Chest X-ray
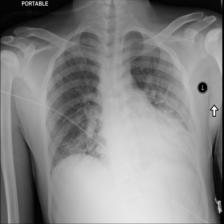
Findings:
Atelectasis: negative
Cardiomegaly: negative
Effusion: negative
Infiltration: negative
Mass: negative
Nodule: negative
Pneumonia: negative
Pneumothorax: negative
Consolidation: negative
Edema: negative
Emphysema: negative
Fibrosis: negative
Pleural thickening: negative
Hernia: negative